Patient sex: M
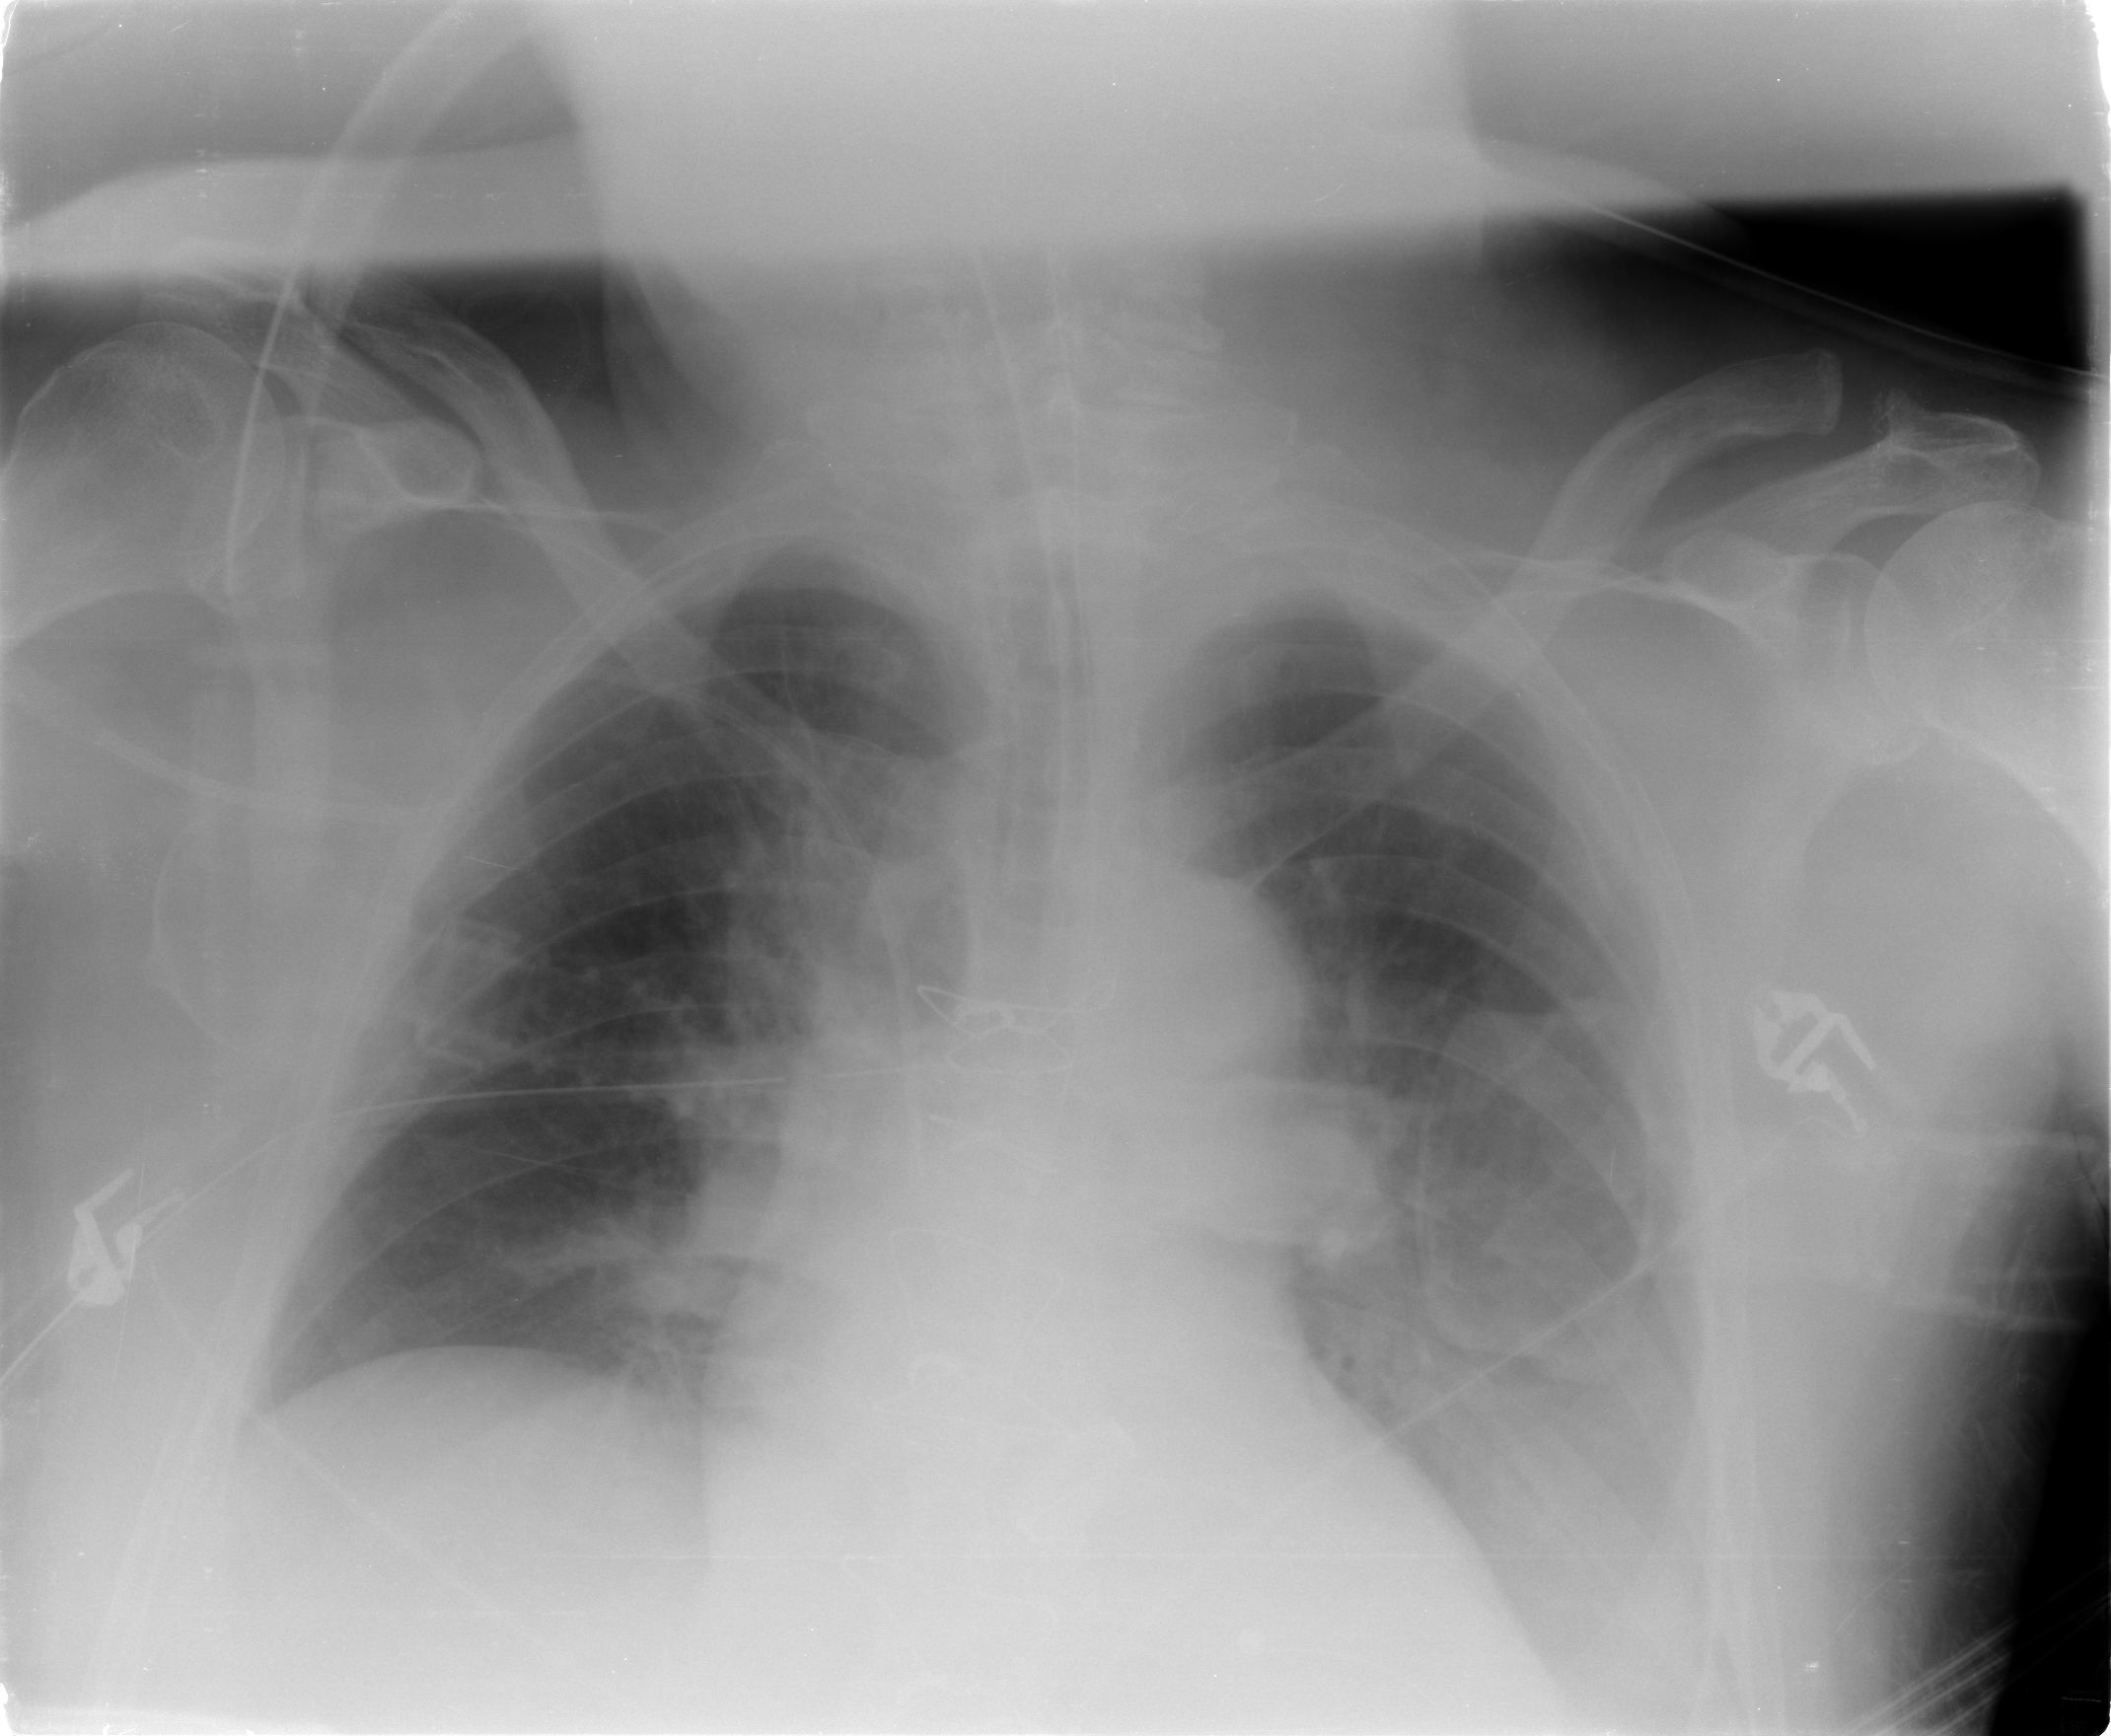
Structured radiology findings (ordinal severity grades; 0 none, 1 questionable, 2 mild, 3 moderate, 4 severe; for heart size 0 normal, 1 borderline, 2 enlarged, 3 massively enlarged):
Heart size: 0
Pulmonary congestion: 0
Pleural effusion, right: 0
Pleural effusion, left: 2
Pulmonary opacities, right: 1
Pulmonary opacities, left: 0
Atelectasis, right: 2
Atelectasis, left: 0